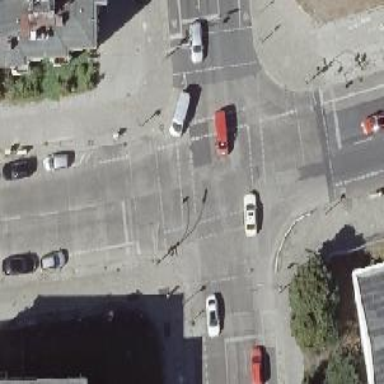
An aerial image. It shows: Asphalt footway with crossing equipped with traffic signals.